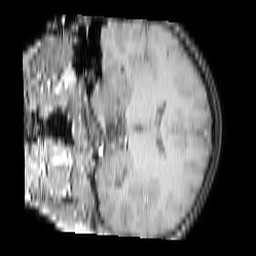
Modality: T1w
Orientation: coronal
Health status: ill
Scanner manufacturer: philips
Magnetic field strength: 3 T
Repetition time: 0.3787 s
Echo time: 0.002908 s